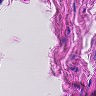
Metastatic tissue present: no